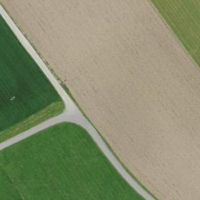
EUNIS habitat code: 24
Species observed at this site:
Nicotiana tabacum